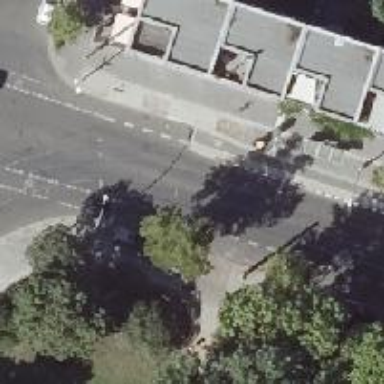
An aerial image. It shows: Tertiary road with asphalt surface. It has sidewalks on both sides and cycle track on the left side.